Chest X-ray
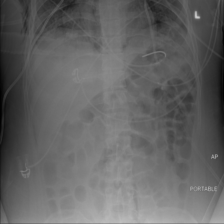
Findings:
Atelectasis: negative
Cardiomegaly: negative
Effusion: negative
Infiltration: negative
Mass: negative
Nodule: negative
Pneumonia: negative
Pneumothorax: negative
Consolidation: negative
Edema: negative
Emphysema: positive
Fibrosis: negative
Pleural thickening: negative
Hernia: negative